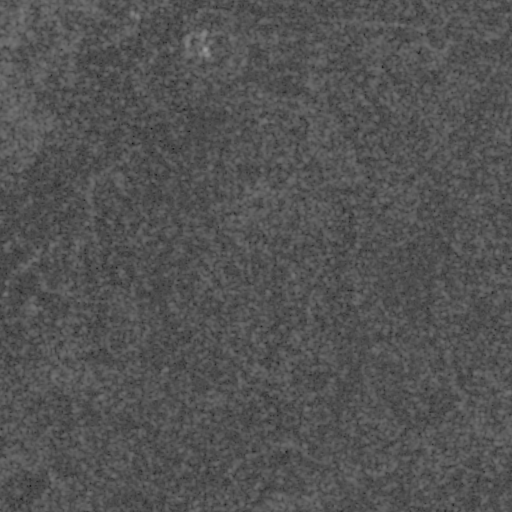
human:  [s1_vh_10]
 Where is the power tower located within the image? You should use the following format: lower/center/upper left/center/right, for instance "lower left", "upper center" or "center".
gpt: The power tower is located in the lower of the image.
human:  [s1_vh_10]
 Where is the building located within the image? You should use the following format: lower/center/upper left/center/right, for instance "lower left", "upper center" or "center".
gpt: The building is located in the upper center of the image.
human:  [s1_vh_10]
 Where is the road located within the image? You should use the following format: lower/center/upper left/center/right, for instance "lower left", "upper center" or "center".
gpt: There is no road in the image.

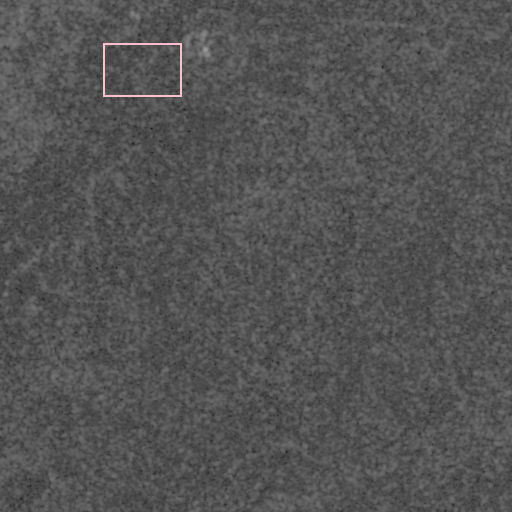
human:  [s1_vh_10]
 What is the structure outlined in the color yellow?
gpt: There is no yellow outline.
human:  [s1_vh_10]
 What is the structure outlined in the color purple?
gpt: There is no structure outlined in purple.